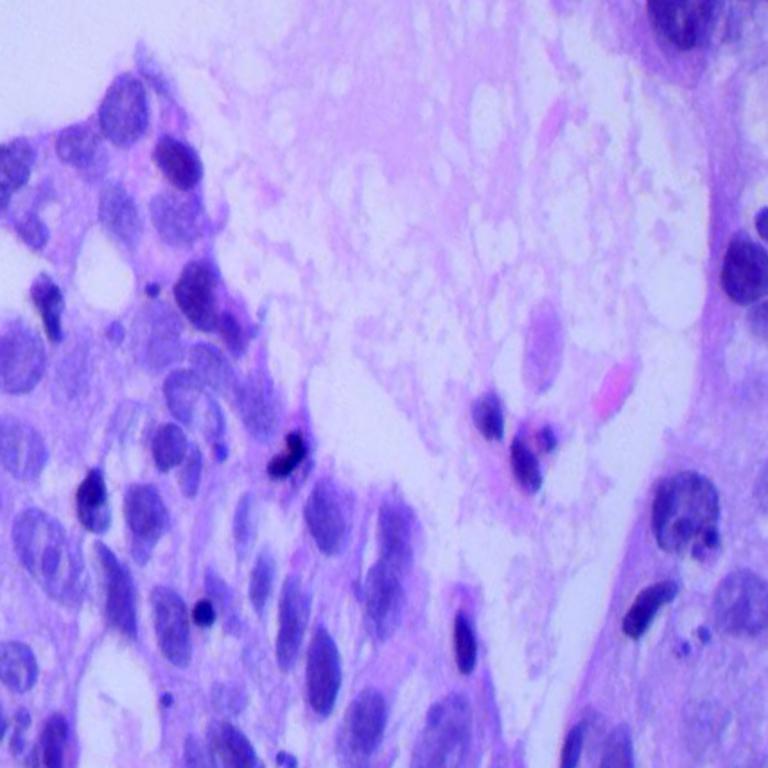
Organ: lung
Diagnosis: adenocarcinomas